Aerial crown-view tile of a tropical tree (Barro Colorado Island, Panama), acquired 20250124:
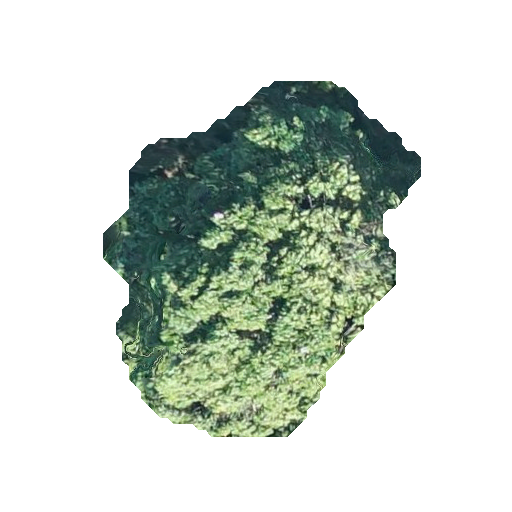
Species: Ocotea leptobotra
GBIF accepted scientific name: Ocotea leptobotra
Crown area: 115.481 m²